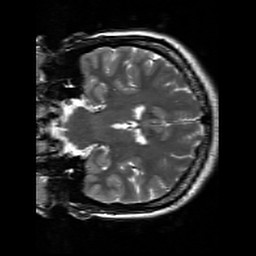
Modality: T2w
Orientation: coronal
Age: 30
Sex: female
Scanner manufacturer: siemens
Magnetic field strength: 3 T
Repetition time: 7 s
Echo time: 0.09 s